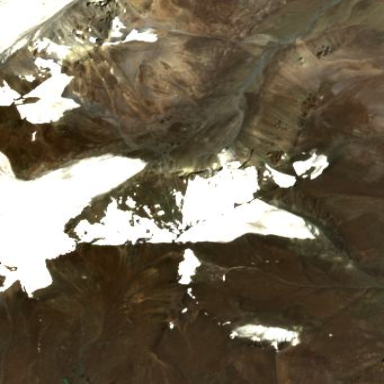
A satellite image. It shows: Majestic glacier in the distance.